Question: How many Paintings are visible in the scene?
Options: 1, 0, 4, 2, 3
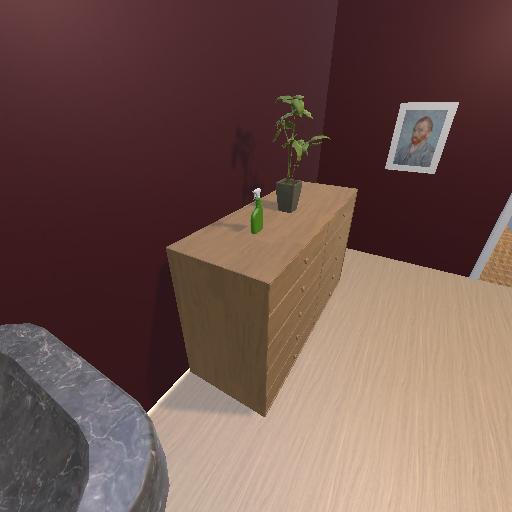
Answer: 1